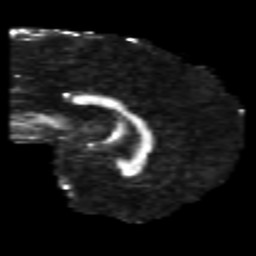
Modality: FA
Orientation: sagittal
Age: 24
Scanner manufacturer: philips
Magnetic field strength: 3 T
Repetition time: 8.432 s
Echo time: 0.1273 s